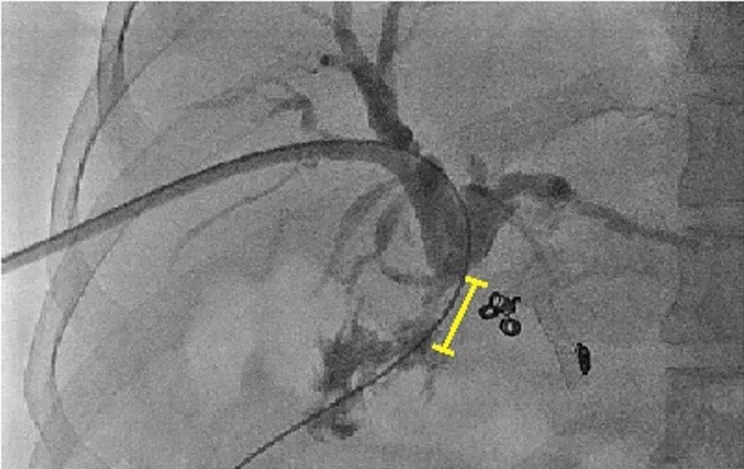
Percutaneous transhepatic cholangiogram showing the Roux-en-y hepaticojejunostomy anastomotic stricture.
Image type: radiology (x_ray)